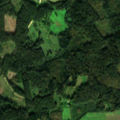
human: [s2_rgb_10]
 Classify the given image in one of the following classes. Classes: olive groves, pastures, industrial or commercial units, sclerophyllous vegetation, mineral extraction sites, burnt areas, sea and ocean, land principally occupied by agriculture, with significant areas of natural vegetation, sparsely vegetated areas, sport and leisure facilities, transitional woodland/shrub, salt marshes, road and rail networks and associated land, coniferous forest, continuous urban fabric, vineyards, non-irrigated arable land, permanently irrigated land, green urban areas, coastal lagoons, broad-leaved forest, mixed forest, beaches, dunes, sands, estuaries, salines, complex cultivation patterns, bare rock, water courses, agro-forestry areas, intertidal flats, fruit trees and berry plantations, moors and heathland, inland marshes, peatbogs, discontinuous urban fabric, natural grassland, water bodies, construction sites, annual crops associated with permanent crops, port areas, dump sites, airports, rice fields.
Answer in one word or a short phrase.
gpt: pastures, complex cultivation patterns, coniferous forest, mixed forest